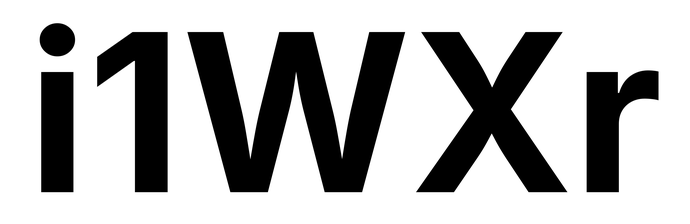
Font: Inter_Bold